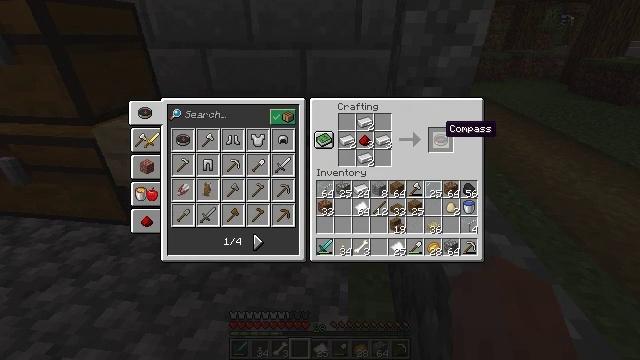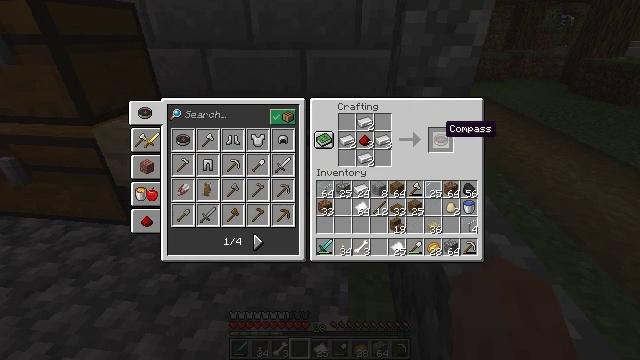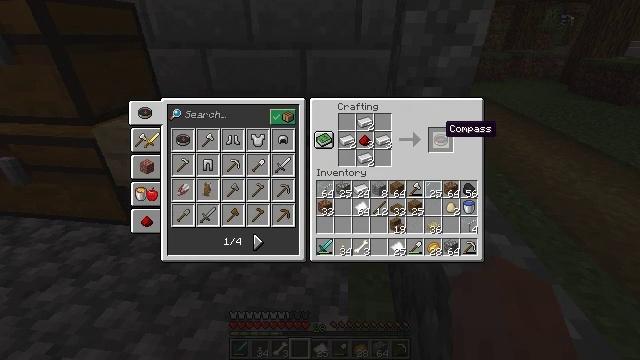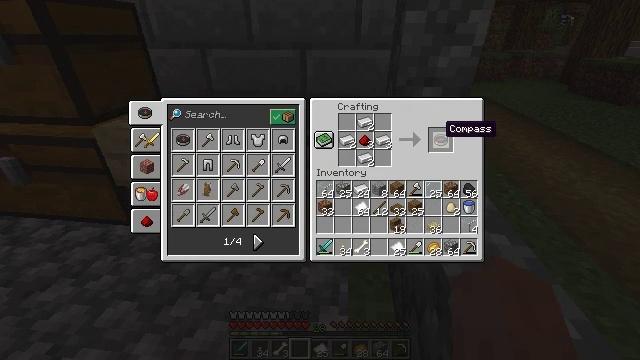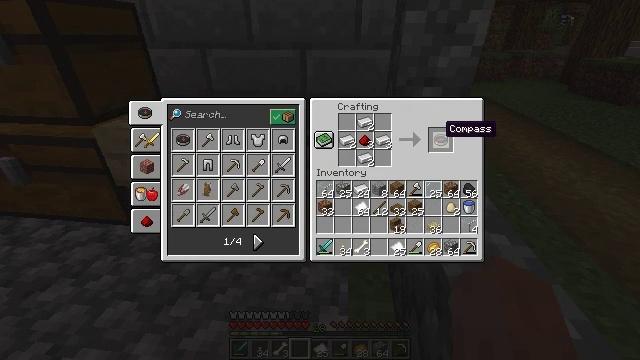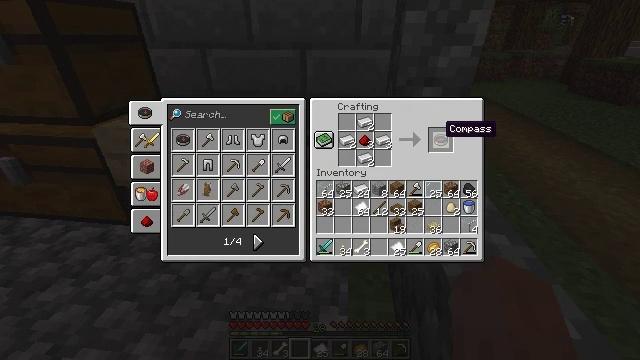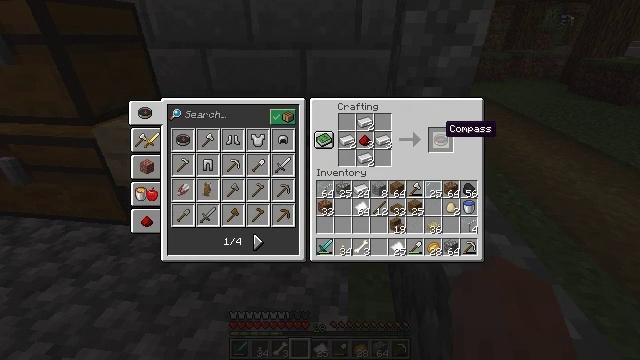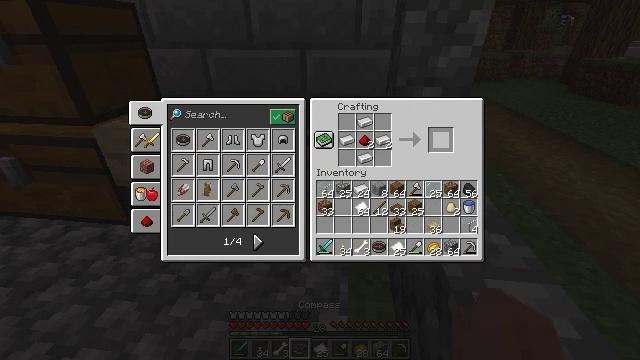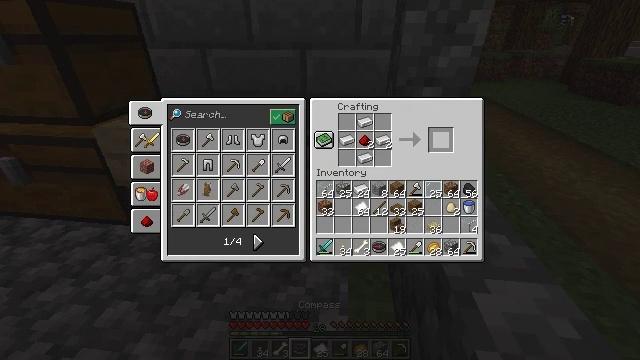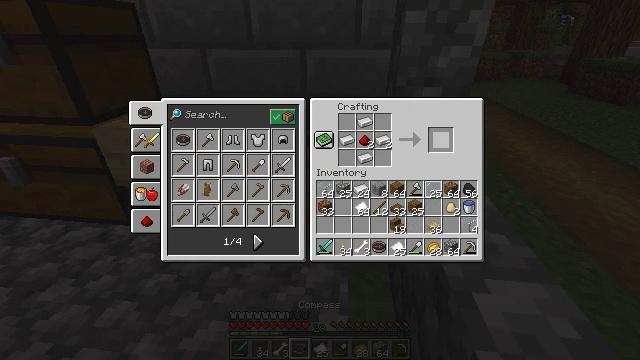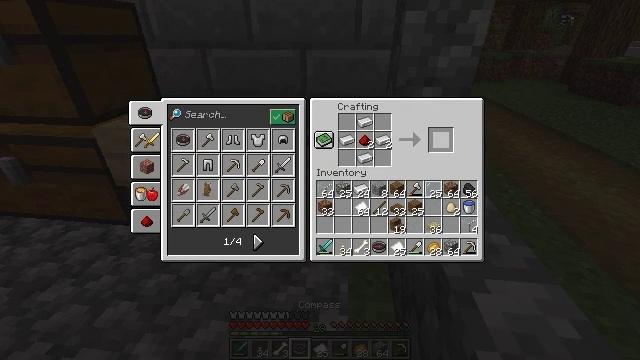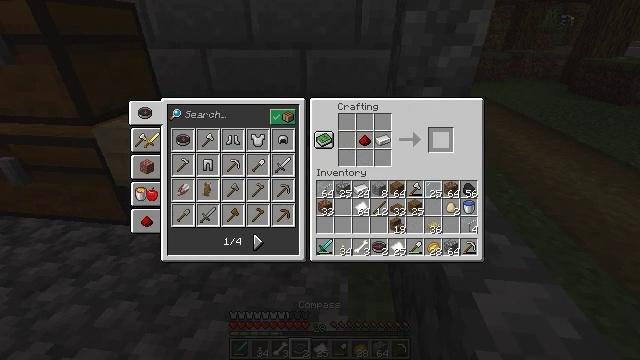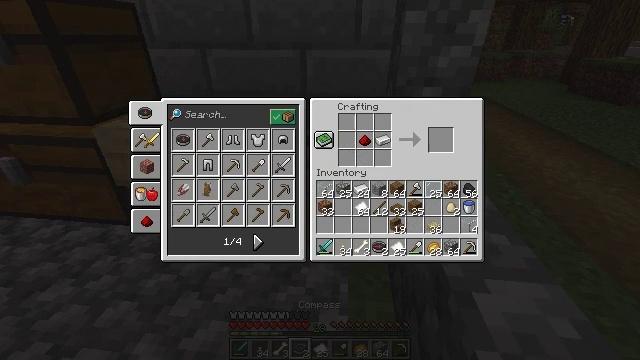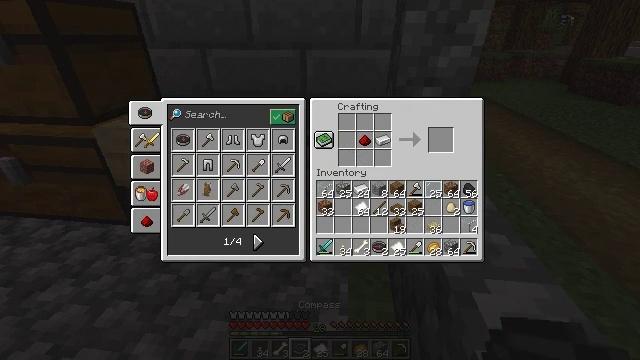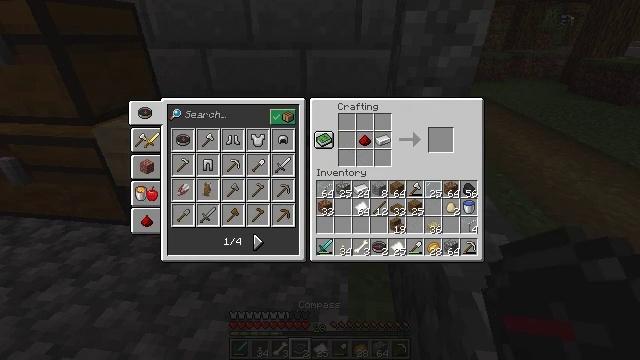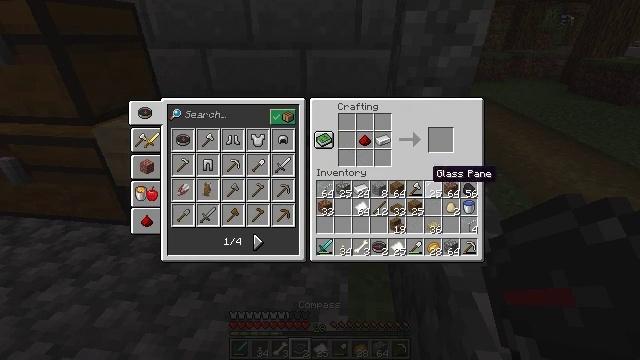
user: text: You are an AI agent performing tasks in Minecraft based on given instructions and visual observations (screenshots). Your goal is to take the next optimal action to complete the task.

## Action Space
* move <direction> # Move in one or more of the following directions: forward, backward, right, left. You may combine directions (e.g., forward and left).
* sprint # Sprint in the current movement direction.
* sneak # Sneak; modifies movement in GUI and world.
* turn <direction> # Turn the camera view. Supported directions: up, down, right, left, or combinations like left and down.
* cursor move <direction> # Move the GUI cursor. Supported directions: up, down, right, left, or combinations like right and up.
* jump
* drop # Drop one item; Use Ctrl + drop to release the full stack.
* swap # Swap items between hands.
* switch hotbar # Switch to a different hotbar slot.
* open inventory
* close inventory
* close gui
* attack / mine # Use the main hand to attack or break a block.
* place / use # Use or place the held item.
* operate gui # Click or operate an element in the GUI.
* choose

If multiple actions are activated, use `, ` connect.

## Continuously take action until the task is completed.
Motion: motion action
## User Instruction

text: Use iron ingots and redstone to craft a compass.
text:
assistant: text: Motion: sneak
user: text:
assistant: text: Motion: sneak
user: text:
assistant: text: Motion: sneak
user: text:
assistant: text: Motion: sneak
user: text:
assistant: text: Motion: sneak
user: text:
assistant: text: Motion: sneak
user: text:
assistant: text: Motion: sneak, operate gui
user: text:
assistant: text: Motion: sneak, operate gui
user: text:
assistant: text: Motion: sneak
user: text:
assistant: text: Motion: sneak
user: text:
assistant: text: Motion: sneak
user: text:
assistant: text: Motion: sneak, cursor move down
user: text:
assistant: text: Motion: sneak, cursor move down
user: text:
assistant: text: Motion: sneak, cursor move down
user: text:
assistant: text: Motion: sneak
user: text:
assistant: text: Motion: sneak, cursor move down
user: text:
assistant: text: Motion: sneak, cursor move down
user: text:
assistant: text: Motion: sneak
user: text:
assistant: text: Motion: sneak, cursor move down
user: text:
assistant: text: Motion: sneak
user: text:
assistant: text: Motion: sneak
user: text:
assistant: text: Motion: sneak, cursor move left
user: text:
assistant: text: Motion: sneak
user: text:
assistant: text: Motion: no_op
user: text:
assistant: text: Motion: cursor move down
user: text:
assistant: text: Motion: cursor move down
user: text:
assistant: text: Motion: no_op
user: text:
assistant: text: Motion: no_op
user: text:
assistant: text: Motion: cursor move left and up
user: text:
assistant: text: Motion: cursor move left and up